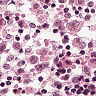
Metastatic tissue present: no